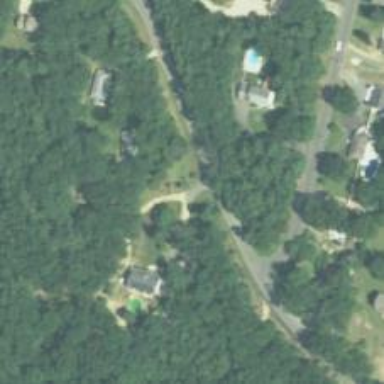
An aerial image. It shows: Driveway leading to service road.